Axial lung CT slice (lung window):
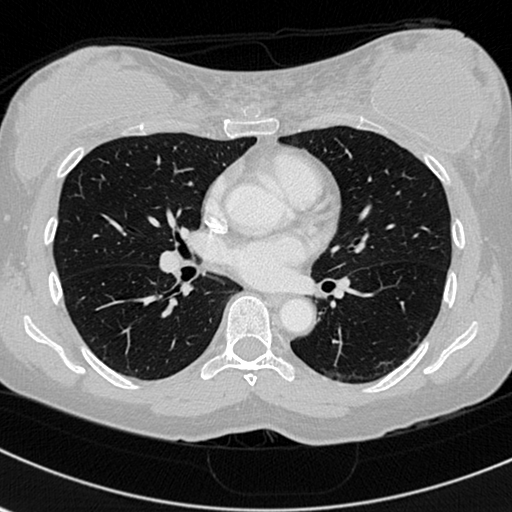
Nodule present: no